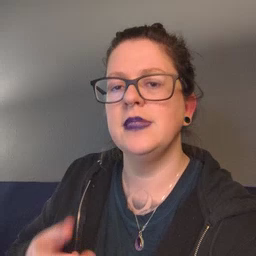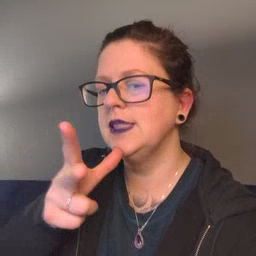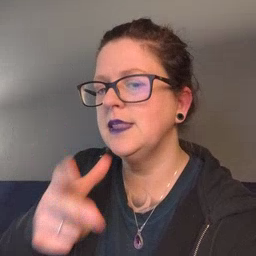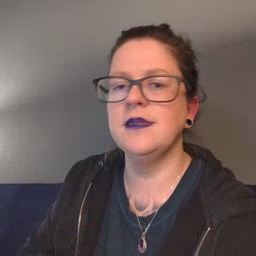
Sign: hen